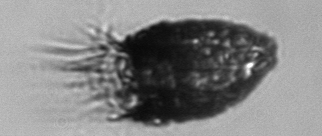
Label: Stenosemella_pacifica